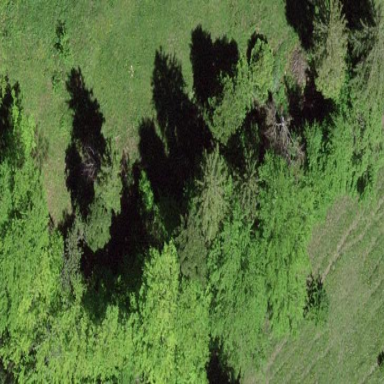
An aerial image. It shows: Forest area.